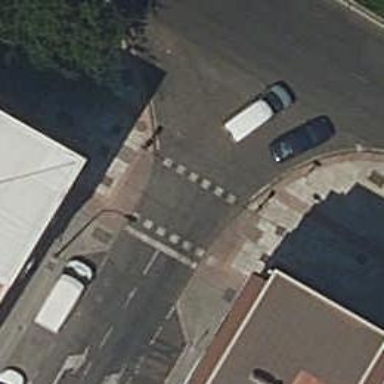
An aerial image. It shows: Crossing with traffic signals.